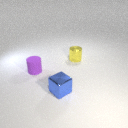
small blue metal cube in front of small yellow metal cylinder